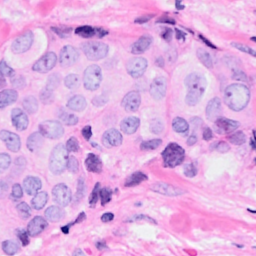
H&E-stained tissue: Breast